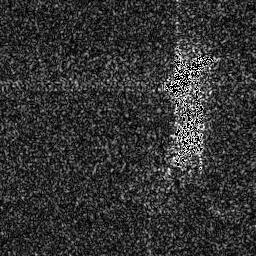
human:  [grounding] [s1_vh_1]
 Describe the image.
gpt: In the satellite image, there is  <ref>1 large ship </ref> <box>[[62, 18, 83, 37, 0]]</box> located at top right.